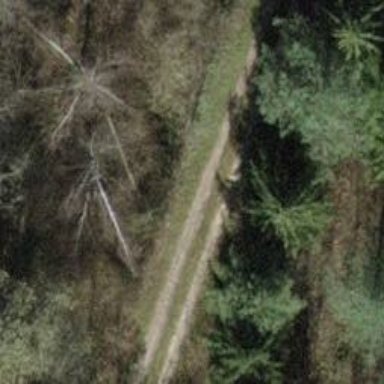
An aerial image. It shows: Track road with grade3 tracktype.